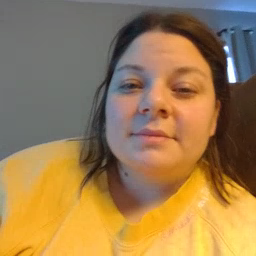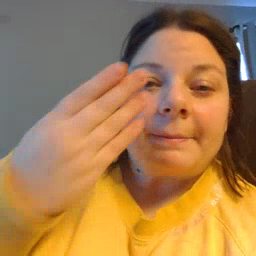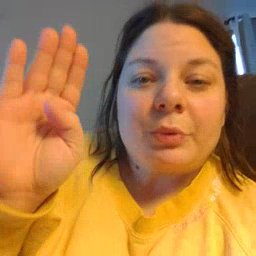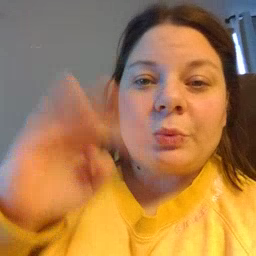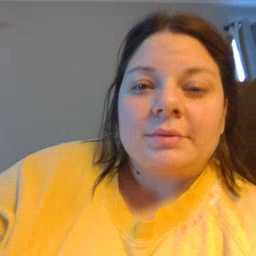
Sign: blue